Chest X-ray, AP view. Patient: 57 years old, sex M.
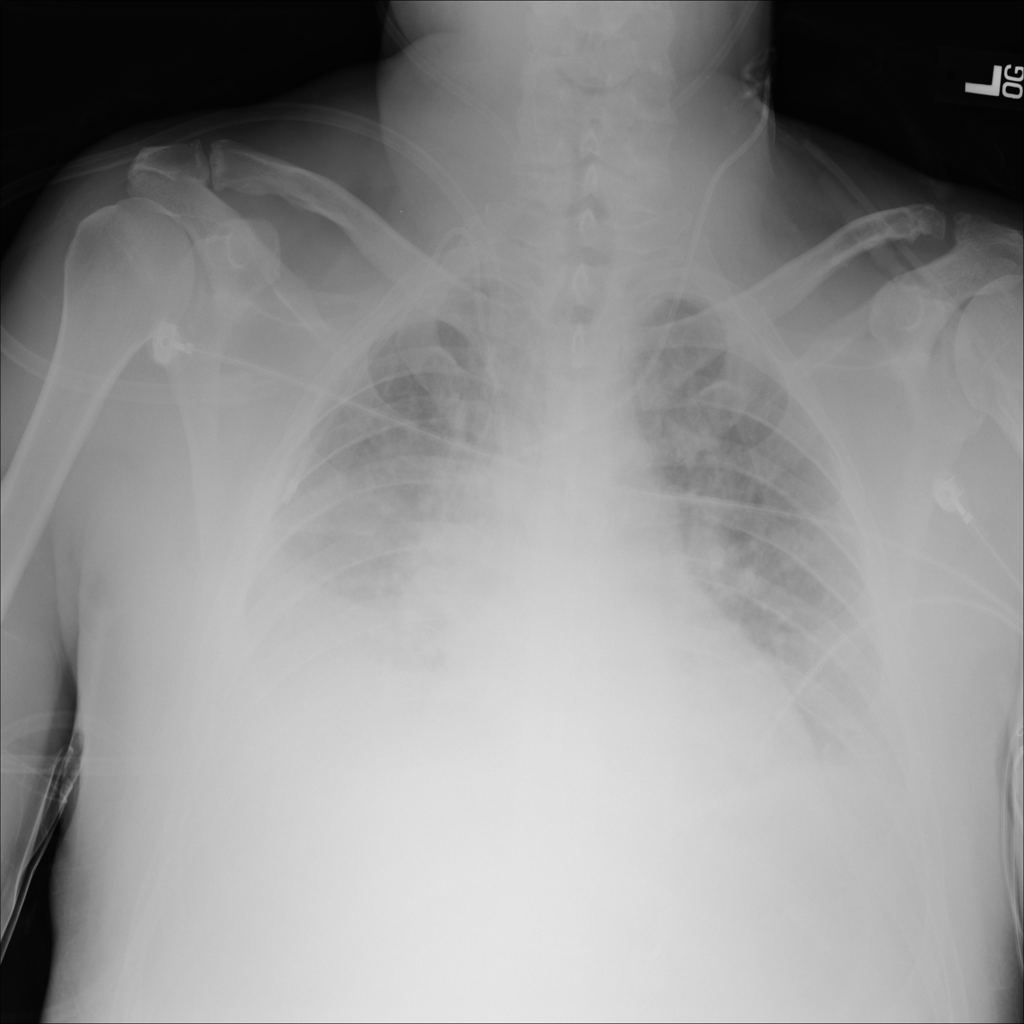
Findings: Effusion